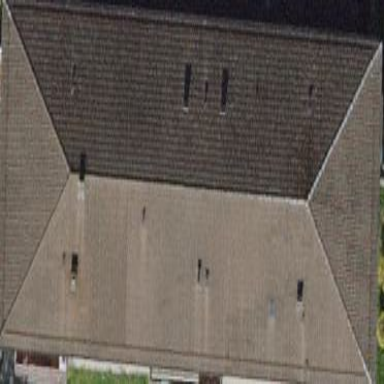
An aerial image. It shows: Hipped roof apartment building.